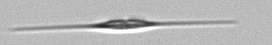
Label: Cylindrotheca